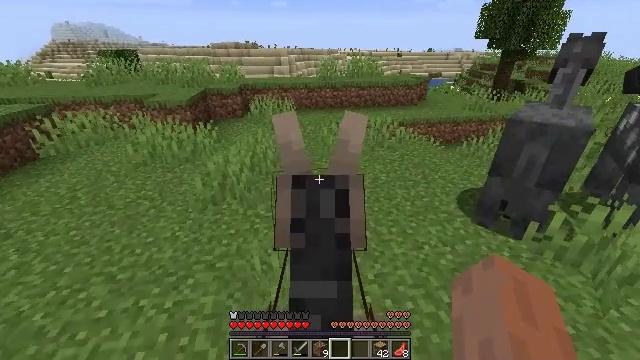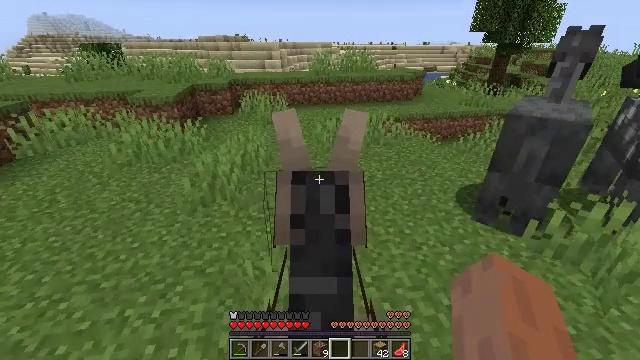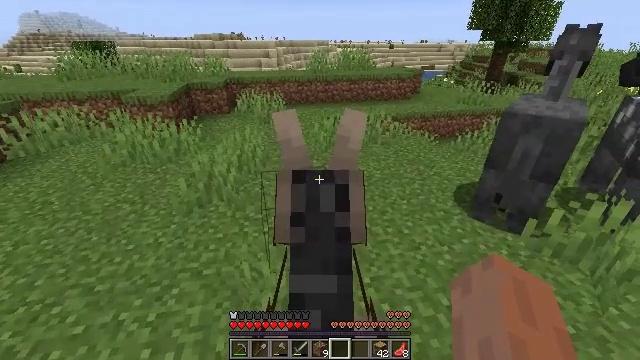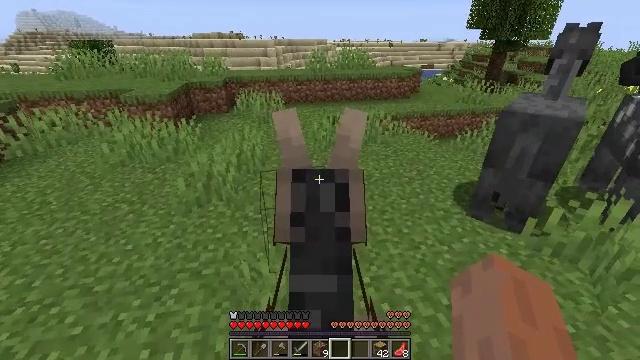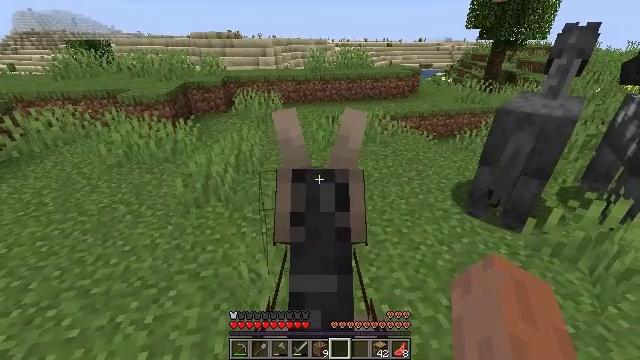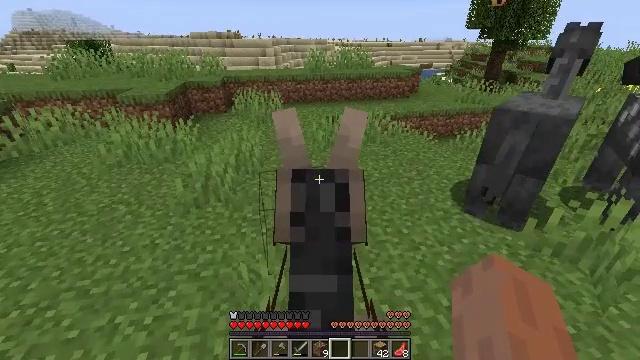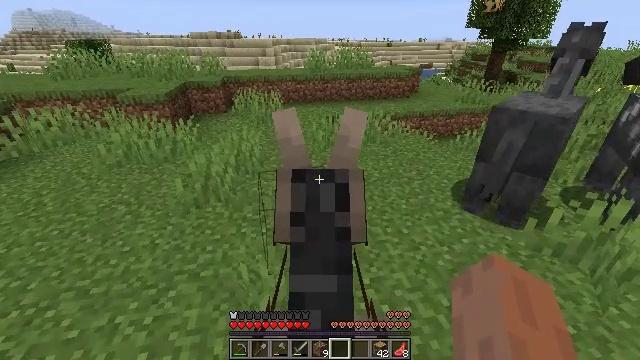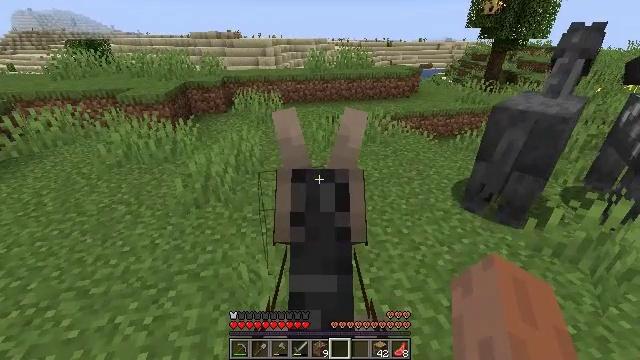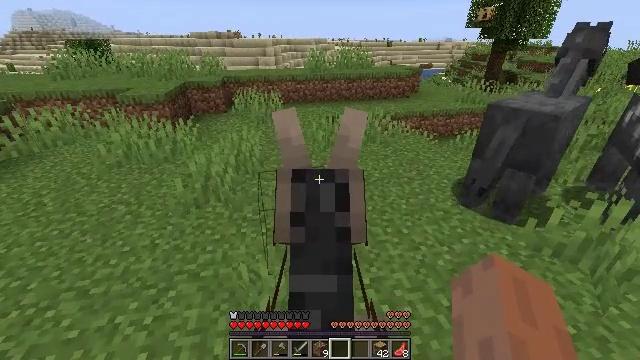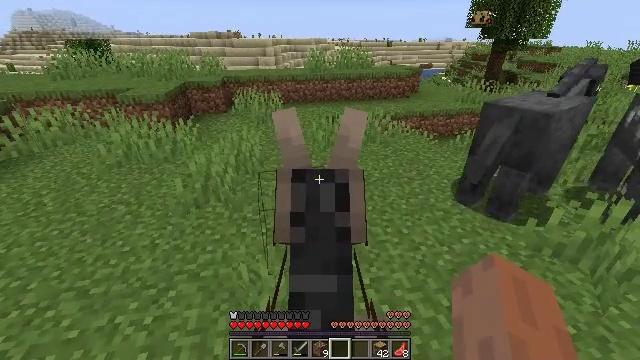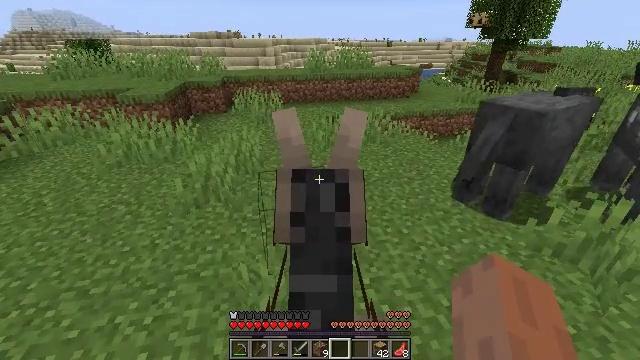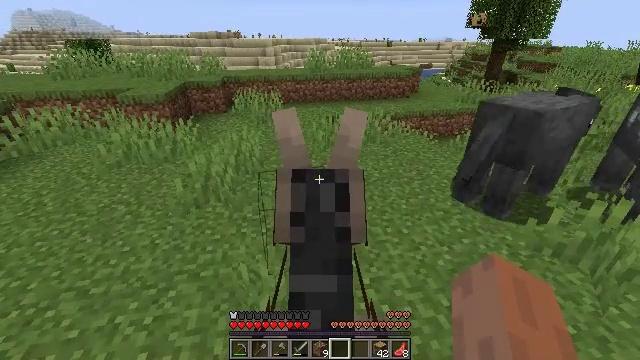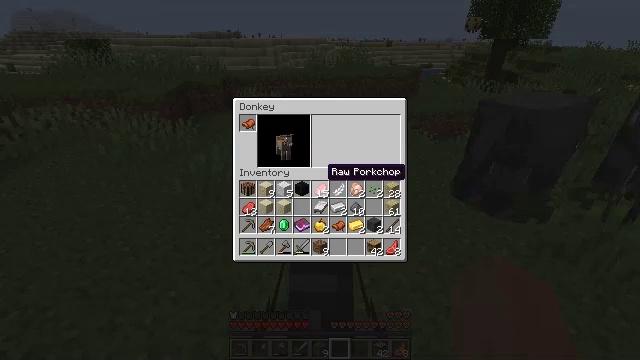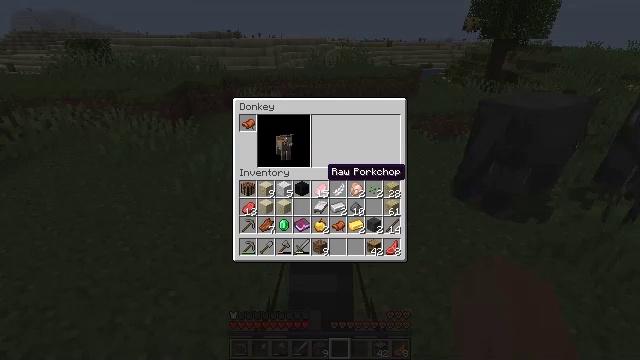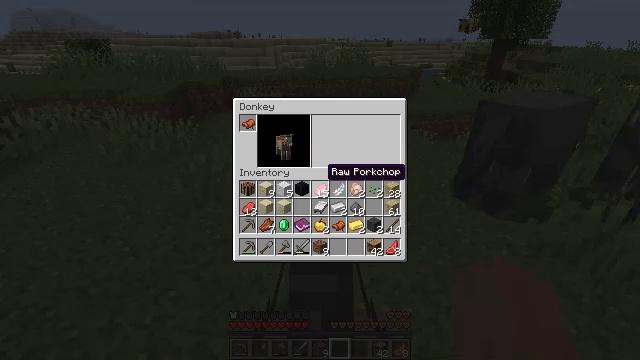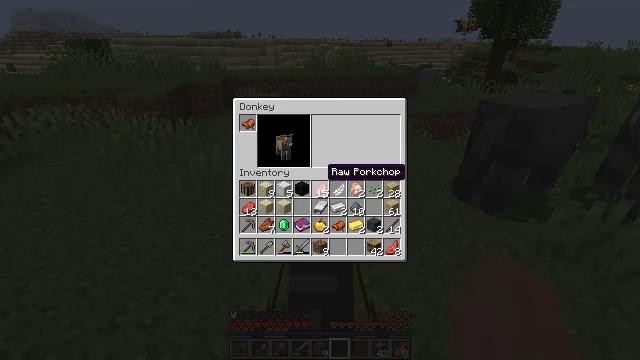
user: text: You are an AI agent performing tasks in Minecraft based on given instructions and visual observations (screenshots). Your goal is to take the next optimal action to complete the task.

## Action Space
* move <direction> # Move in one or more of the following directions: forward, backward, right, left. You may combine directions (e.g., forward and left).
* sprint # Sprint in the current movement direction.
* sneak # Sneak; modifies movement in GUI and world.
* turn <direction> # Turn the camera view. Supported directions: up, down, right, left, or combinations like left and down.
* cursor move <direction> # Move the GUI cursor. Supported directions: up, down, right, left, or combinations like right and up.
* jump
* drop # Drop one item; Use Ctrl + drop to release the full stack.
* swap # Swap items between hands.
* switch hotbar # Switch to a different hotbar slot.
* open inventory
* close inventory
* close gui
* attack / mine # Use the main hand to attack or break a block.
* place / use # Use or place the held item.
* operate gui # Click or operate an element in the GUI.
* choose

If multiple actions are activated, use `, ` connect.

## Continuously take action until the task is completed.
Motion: motion action
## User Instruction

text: Break the coarse dirt block.
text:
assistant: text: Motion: turn right
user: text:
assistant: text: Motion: no_op
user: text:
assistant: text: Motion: no_op
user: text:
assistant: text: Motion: no_op
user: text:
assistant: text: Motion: no_op
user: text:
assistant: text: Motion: no_op
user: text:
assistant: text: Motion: open inventory
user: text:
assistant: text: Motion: open inventory
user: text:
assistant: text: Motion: no_op
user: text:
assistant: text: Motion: no_op
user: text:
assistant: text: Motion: no_op
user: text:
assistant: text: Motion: no_op
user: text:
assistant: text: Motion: no_op
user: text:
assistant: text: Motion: no_op
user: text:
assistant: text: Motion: no_op
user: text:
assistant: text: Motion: no_op
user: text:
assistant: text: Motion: no_op
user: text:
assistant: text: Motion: no_op
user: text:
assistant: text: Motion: no_op
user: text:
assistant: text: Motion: no_op
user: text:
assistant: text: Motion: no_op
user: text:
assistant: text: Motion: no_op
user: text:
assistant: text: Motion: no_op
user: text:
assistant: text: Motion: no_op
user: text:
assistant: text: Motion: no_op
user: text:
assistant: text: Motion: no_op
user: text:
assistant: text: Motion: no_op
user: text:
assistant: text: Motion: no_op
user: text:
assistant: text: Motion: no_op
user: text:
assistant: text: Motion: cursor move up